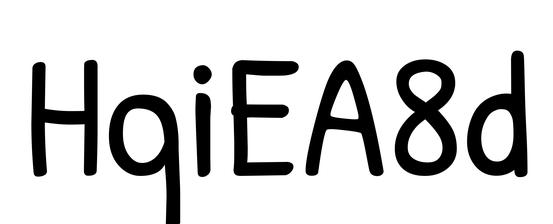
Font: PatrickHand-Regular